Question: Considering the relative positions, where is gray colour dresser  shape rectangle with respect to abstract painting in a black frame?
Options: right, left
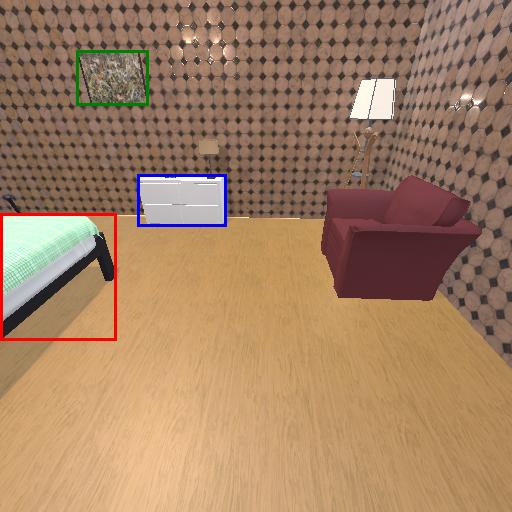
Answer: right